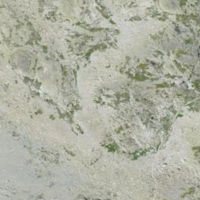
EUNIS habitat code: 31
Species observed at this site:
Cryptogramma crispa